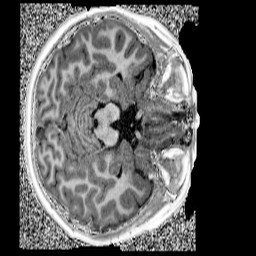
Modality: UNIT1
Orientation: axial
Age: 10
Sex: male
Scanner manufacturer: siemens
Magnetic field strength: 3 T
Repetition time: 4 s
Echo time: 0.00299 s